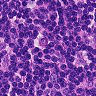
Metastatic tissue present: no